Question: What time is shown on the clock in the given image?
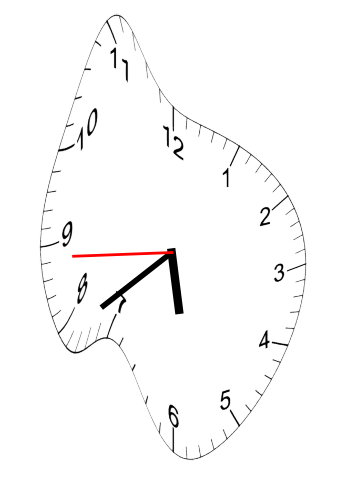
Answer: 05:38:44